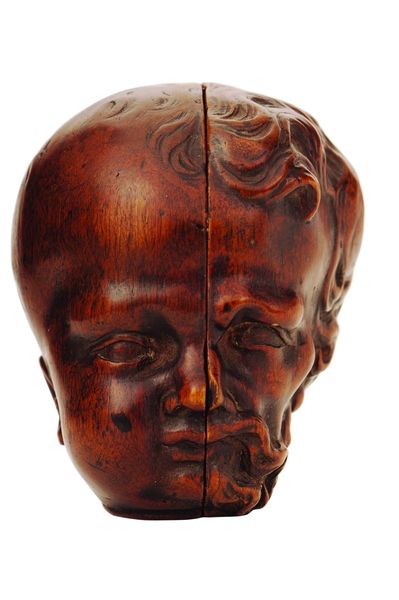
Titel: Viererkopf 'Memento Mori'
Standort: Hamburg
Institution: Museum für Kunst und Gewerbe Hamburg
Schlagwörter: menschen, tod, kind, vanitas, leben, kleinplastiken, kleinkunst, buchsbaum, lebensalter, bildwerk, greisenalter, vergänglichkeit